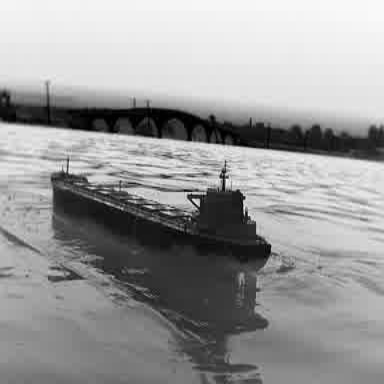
There is a liner in the infrared image.